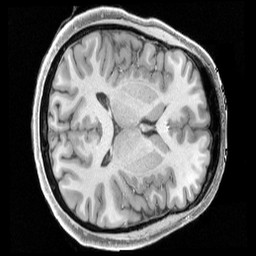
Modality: T1w
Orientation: axial
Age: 25
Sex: female
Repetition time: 2.4 s
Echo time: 0.00222 s